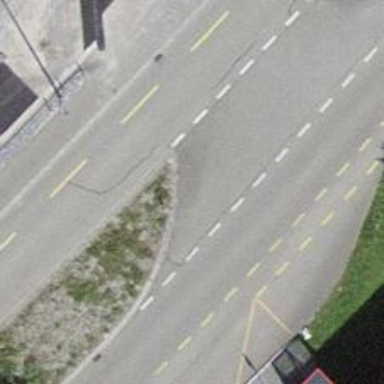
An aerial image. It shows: Primary highway with dedicated lane for cyclists.